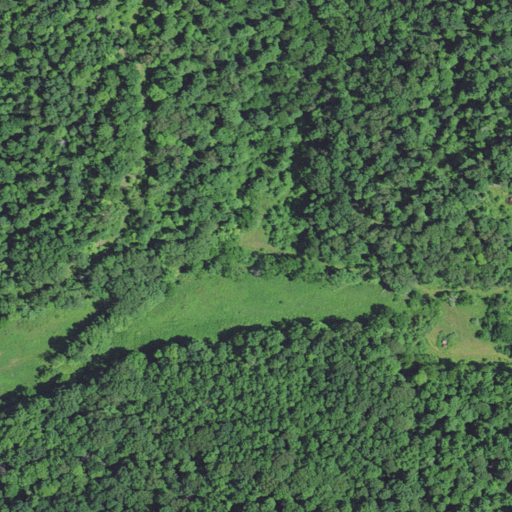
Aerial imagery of valley in West Virginia named Williams Hollow containing deciduous forest, mixed forest, open development, and shrub